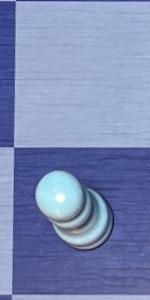
Label: Pawn_White